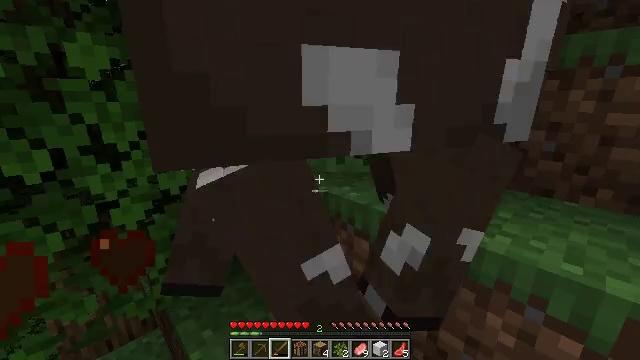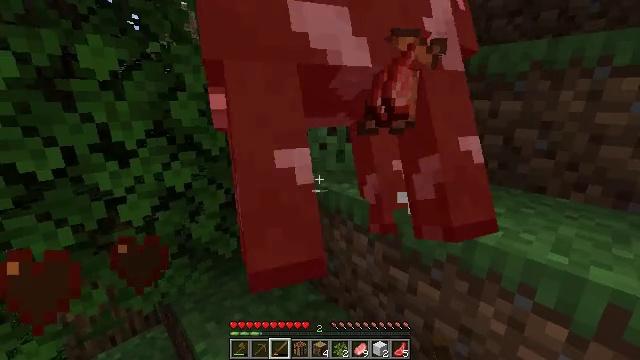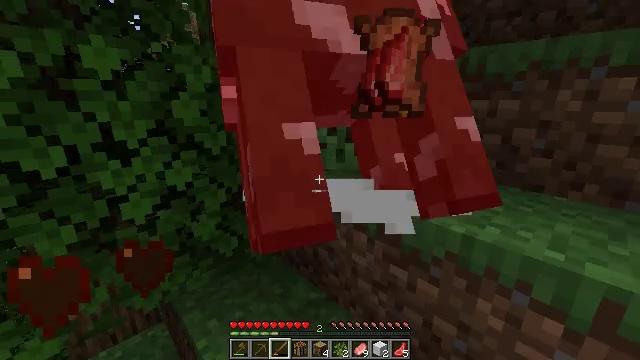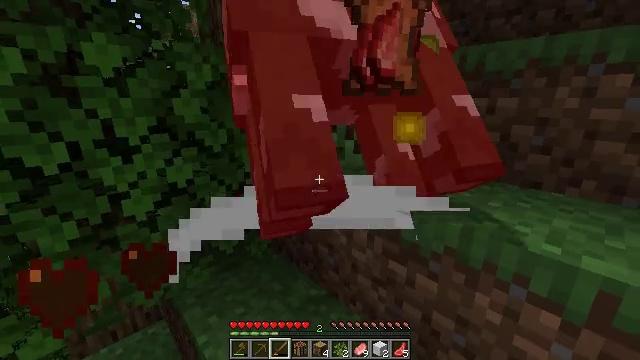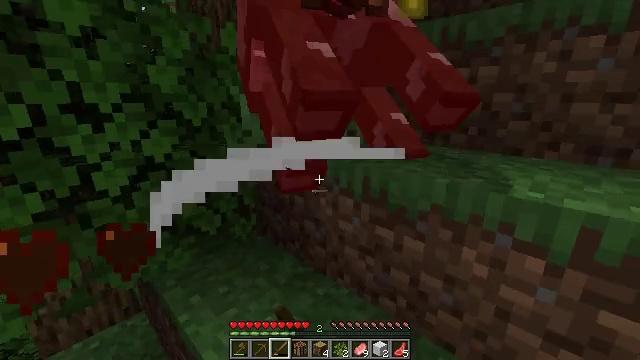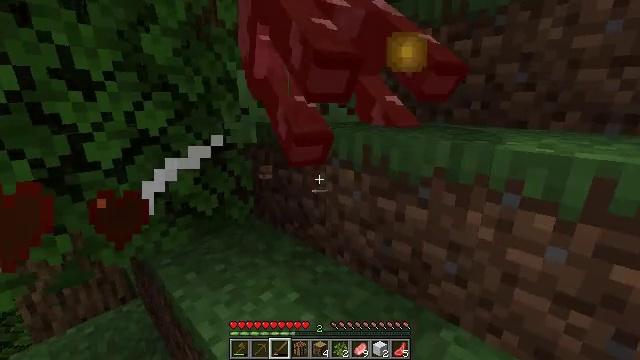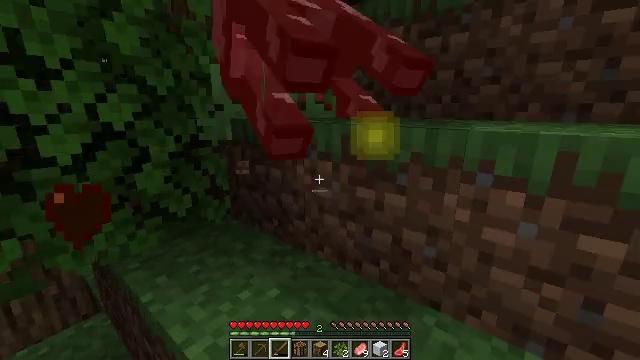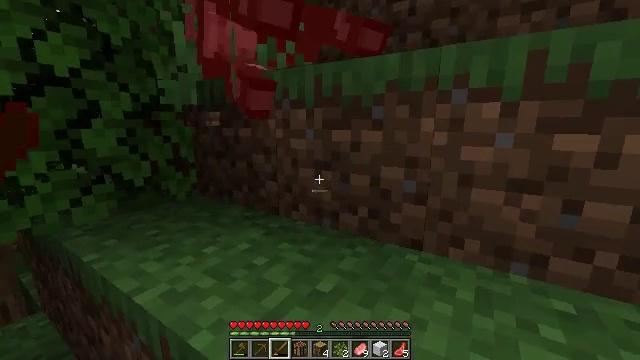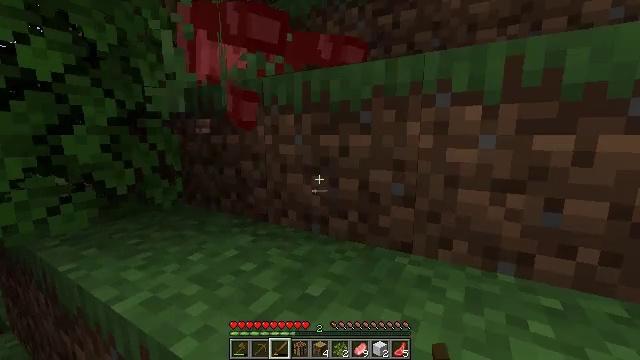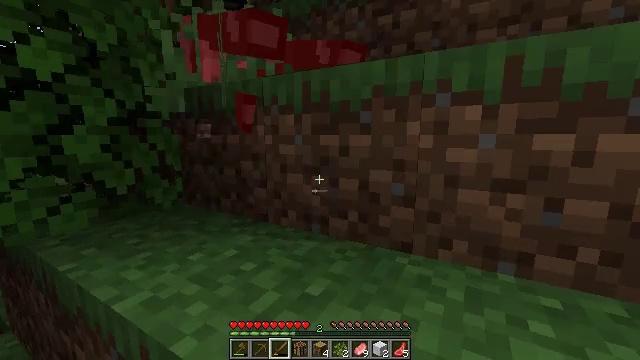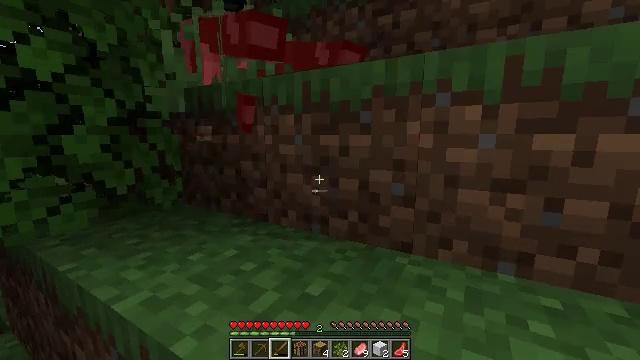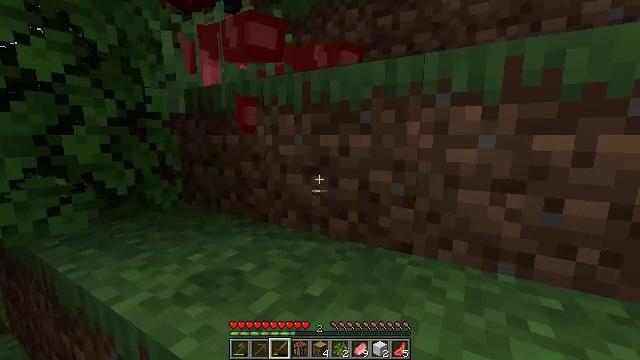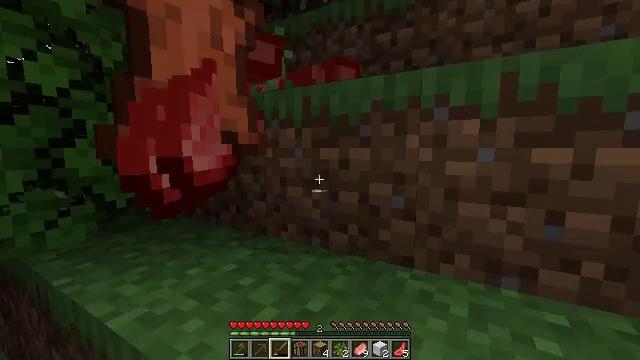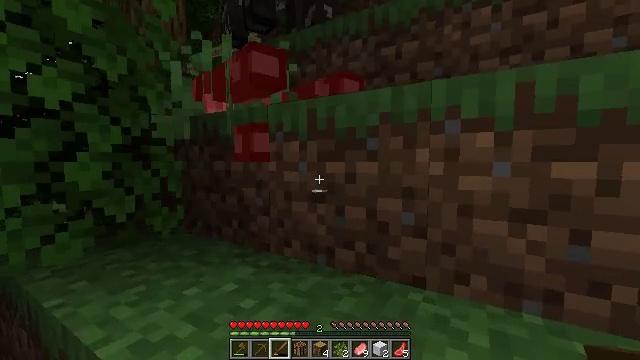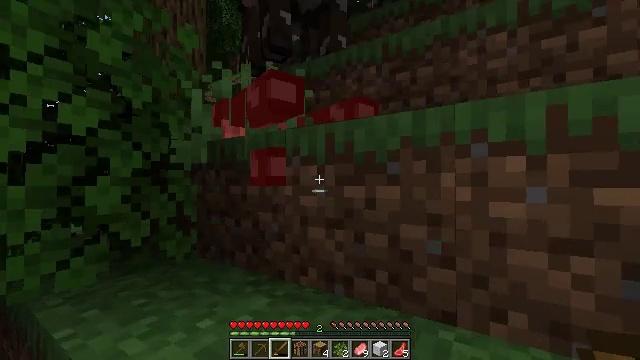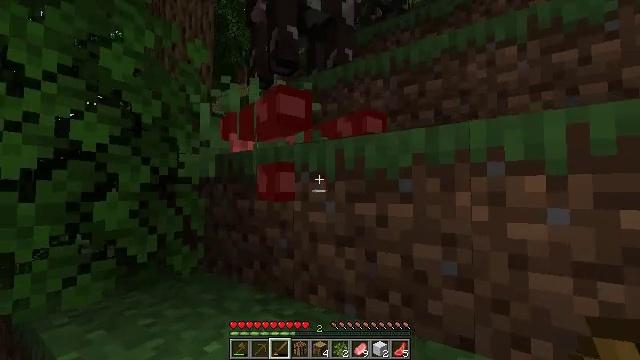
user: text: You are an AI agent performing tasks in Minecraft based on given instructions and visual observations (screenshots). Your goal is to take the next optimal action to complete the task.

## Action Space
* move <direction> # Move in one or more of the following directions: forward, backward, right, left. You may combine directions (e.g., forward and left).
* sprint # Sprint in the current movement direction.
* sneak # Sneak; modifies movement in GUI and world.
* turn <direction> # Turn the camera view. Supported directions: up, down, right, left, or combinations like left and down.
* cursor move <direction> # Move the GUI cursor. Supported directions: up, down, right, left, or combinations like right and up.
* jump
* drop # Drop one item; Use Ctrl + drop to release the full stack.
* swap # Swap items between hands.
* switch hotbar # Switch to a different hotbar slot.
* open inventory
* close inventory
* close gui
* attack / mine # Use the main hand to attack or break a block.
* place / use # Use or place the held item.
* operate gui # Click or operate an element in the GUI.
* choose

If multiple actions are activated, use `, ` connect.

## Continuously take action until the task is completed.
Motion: motion action
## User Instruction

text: Mine the azure bluet flower.
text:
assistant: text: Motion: no_op
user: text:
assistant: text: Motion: no_op
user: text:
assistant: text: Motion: attack / mine
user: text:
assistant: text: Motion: turn right, attack / mine
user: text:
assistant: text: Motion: attack / mine
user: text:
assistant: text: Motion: turn right and up
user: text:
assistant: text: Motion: turn right and up
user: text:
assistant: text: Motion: turn right and up
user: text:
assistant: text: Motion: no_op
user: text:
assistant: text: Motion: no_op
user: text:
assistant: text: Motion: no_op
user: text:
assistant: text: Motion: turn up
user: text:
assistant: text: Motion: move forward, turn up
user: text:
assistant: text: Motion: move forward, turn left and up
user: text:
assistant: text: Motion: move forward, turn up, jump
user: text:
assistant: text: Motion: move forward, jump
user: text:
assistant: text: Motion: move forward, jump
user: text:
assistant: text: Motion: move forward, jump
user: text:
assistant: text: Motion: move forward
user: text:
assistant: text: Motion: move forward
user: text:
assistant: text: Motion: move forward, turn down
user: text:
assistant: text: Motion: move forward
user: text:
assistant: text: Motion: move forward
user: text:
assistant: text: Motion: move forward, turn down, jump
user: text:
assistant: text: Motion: move forward, turn down, jump
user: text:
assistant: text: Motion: move forward and move right, turn right and down, jump
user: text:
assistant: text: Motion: move forward and move right, turn down, jump
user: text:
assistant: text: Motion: move forward and move right, turn right
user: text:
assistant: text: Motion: move forward and move right, turn right and up
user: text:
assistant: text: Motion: move forward and move right, turn up